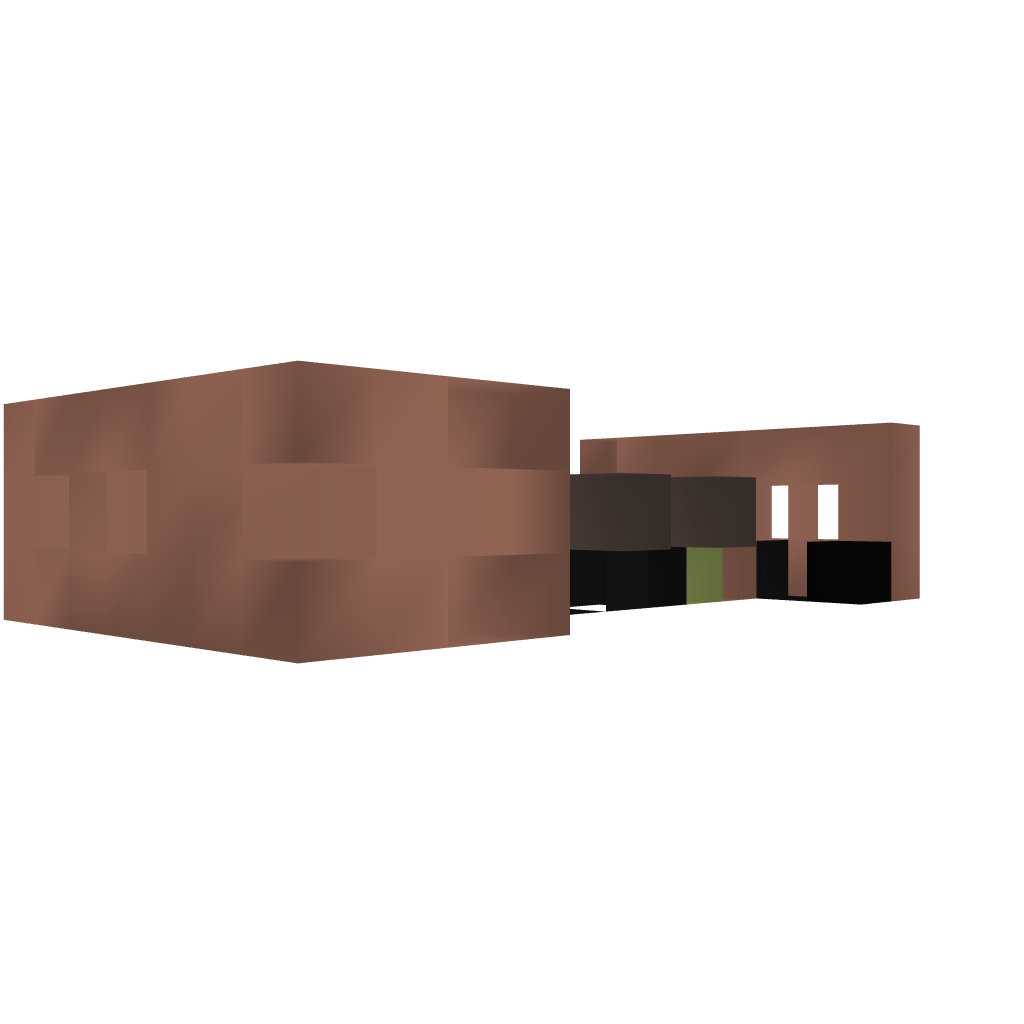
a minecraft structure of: The Trail Machine